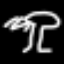
Label: palm tree